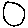
Label: circle